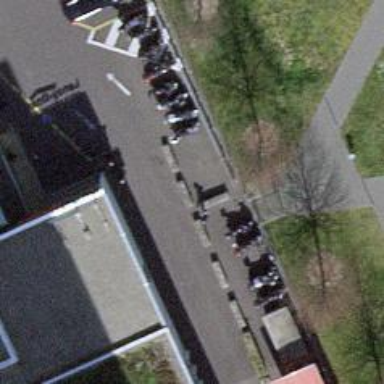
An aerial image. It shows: Entrance with barrier.